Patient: sex F, age 48
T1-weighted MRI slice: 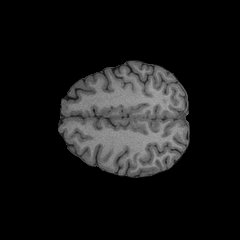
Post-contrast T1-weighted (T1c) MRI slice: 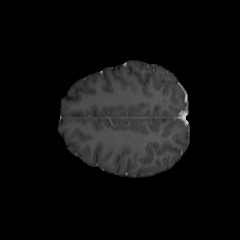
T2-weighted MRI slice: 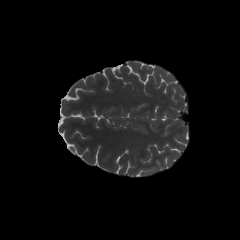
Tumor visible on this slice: no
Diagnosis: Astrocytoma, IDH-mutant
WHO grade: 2